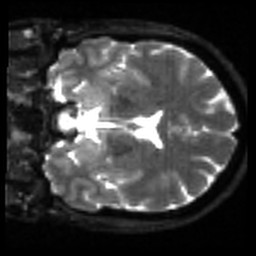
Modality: sbref
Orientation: coronal
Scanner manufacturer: siemens
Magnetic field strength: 3 T
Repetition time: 4 s
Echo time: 0.0594 s